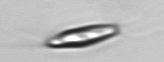
Label: Chrysochromulina